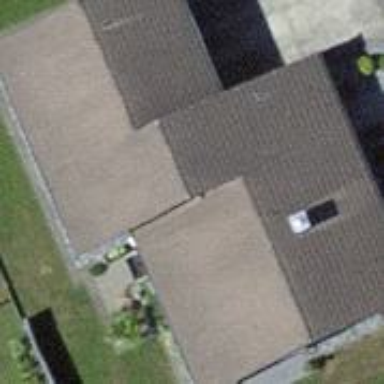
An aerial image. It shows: Building with tile roof.